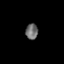
Tissue: prostate
Cell type: Myeloid cells
Senescence score: 0.336
Nuclear area (px): 187
Mean DAPI intensity: 108.84